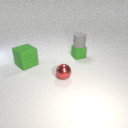
small gray rubber cylinder above small green rubber cube